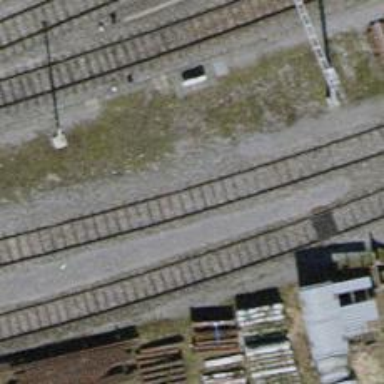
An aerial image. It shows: Railway yard in service.